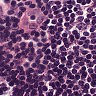
Metastatic tissue present: no